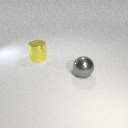
large gray metal sphere in front of large yellow metal cylinder